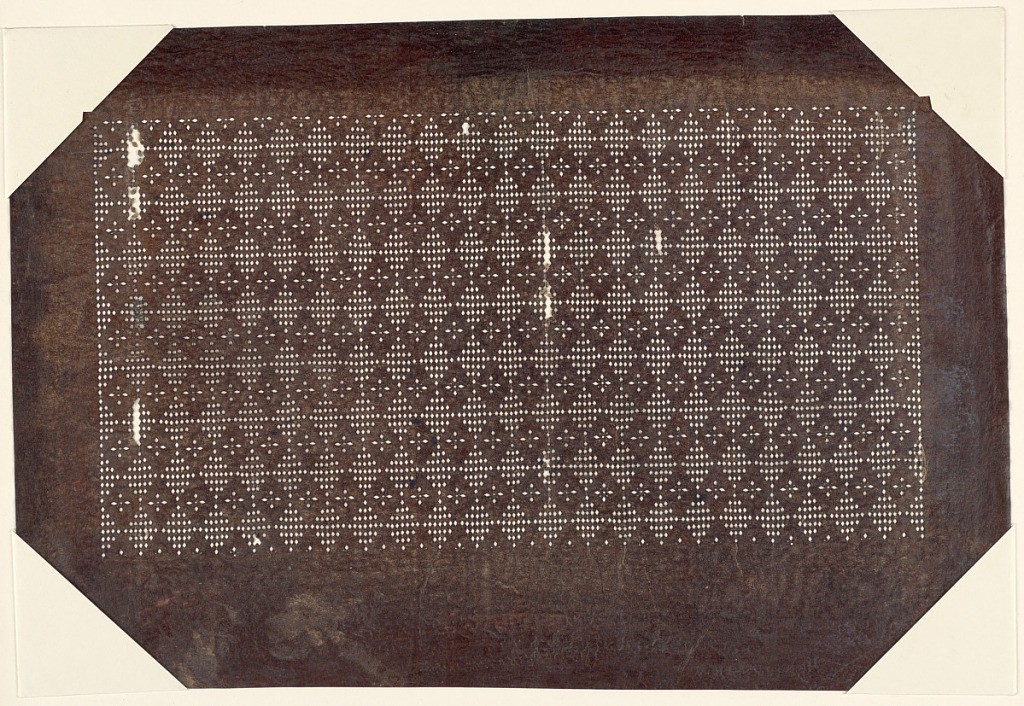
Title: Diamond Pattern
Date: late 18th - early 19th century
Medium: Mulberry paper (kozo washi) treated with fermented persimmon tannin (kakishibu)
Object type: Katagami
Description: A Diamond pattern is formed using other punch carving tools. A simple four-petal floral pattern decorates the diamond shape. The remaining diamond pattern is formed using the kasuri tool, which punches out tiny lines. Some parts of the stencil are damaged.